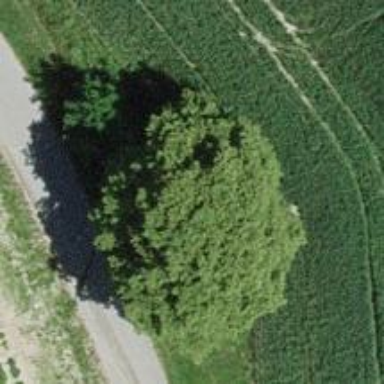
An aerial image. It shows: Beautiful tree in nature.